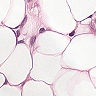
Metastatic tissue present: yes